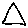
Label: triangle